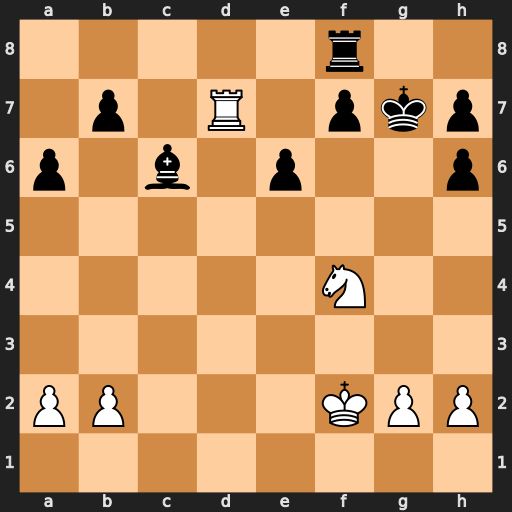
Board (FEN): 5r2/1p1R1pkp/p1b1p2p/8/5N2/8/PP3KPP/8
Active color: w
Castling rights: -
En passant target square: -
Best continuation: Nxe6+ Kg8 Nxf8